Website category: book
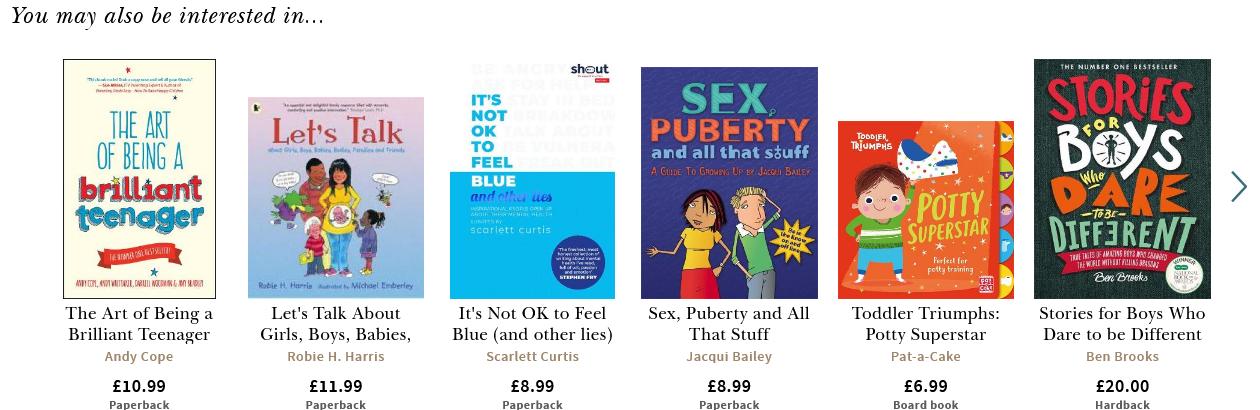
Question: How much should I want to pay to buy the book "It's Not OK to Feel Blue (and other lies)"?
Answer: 8.99

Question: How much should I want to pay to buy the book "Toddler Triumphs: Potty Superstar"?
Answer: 6.99

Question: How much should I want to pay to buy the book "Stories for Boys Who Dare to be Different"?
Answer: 20.00

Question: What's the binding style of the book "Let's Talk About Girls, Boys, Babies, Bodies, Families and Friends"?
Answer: Paperback

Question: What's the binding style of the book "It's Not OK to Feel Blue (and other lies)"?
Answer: Paperback

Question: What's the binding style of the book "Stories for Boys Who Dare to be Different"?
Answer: Hardback

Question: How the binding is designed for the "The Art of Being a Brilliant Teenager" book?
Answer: Paperback

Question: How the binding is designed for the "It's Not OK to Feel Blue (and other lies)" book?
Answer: Paperback

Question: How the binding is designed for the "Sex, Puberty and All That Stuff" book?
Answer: Paperback

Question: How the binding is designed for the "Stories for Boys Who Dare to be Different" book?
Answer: Hardback

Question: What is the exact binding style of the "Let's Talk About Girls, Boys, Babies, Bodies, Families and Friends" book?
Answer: Paperback

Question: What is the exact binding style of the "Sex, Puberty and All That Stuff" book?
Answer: Paperback

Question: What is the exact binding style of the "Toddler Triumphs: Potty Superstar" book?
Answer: Board book

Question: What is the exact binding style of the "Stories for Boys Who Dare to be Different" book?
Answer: Hardback

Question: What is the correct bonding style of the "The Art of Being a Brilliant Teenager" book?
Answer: Paperback

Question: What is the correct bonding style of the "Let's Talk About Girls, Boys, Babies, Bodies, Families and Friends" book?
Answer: Paperback

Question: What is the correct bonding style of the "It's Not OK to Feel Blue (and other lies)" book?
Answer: Paperback

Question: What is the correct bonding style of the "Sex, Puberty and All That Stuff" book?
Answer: Paperback

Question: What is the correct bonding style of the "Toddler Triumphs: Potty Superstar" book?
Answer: Board book

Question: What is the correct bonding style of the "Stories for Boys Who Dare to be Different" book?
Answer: Hardback

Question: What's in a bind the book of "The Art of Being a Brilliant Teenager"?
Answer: Paperback

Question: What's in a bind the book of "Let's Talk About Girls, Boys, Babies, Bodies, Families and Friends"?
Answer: Paperback

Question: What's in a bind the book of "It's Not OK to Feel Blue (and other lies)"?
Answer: Paperback

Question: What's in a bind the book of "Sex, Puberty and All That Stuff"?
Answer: Paperback

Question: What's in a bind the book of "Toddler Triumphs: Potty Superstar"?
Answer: Board book

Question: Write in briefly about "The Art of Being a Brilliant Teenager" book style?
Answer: Paperback

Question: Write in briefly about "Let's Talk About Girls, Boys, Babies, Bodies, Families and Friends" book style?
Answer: Paperback

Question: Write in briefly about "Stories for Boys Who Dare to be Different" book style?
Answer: Hardback

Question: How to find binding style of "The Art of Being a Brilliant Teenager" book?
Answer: Paperback

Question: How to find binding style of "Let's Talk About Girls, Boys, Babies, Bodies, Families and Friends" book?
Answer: Paperback

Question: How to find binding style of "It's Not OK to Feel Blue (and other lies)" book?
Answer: Paperback

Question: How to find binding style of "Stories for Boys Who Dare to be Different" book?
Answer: Hardback